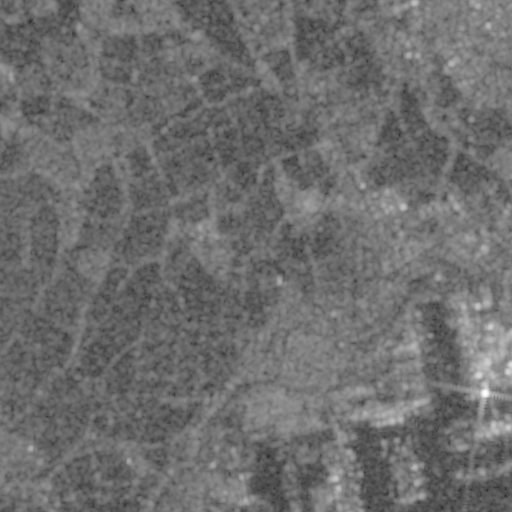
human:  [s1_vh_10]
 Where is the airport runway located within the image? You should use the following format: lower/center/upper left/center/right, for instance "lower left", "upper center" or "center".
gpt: The airport runway is located in the lower right of the image.
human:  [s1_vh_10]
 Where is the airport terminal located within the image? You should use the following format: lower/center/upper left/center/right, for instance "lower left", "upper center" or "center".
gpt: The airport terminal is located in the lower right of the image.
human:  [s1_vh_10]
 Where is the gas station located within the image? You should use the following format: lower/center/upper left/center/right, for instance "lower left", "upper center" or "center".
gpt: The gas station is located in the center right of the image.
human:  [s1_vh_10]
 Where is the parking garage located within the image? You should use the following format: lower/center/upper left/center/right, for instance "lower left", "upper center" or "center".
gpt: The parking garage is located in the lower right of the image.
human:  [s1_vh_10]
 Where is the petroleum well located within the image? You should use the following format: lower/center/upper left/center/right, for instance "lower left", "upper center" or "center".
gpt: The petroleum well is located in the upper left of the image.
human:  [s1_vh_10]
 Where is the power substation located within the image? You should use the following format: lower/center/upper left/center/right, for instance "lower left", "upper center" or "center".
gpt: The power substation is located in the lower right of the image.
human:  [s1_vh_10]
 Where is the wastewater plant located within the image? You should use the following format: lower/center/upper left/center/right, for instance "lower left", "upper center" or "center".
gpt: The wastewater plant is located in the upper right of the image.
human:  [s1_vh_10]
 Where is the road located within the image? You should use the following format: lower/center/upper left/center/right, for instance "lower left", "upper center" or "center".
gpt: There is no road in the image.

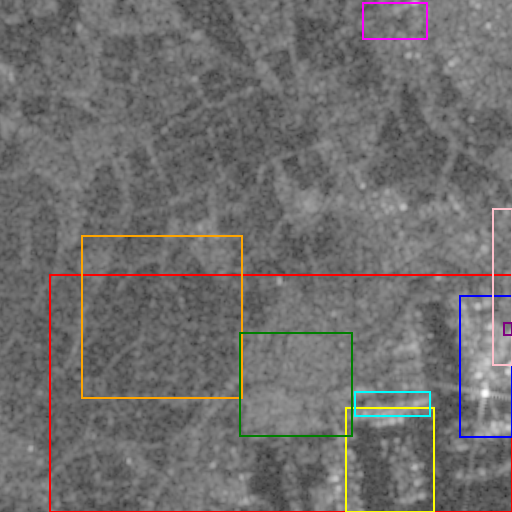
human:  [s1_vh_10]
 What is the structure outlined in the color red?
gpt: The structure outlined in red is an airport.
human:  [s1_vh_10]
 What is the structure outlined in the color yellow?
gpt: The structure outlined in yellow is an airport apron.
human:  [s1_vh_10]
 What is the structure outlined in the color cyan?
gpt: The structure outlined in cyan is an airport hangar.
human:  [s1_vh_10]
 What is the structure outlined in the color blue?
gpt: The structure outlined in blue is an airport terminal.
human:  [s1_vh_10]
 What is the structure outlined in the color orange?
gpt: The structure outlined in orange is a crop field.
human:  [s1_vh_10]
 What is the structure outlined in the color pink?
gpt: The structure outlined in pink is a park.
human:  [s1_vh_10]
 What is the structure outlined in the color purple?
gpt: The structure outlined in purple is a parking garage.
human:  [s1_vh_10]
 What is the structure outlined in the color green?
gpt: The structure outlined in green is a parking lot.
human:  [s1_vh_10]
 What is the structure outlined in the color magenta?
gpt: The structure outlined in magenta is a wastewater plant.